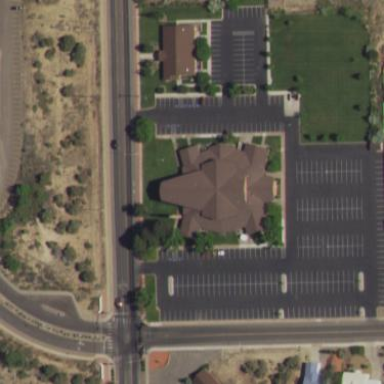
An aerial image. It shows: Beautiful church building.